Question: Center the numeric input box vertically in the content area

'''
input {
vertical-align:middle
}
'''
'''
<p>
<span>
<input type="number" id="number" value="8" min="1" max="20">
Mi Ma Wei Shu
</span>
</p>
'''
'''
To no avail
'''
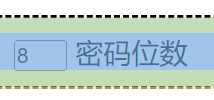
Answer: just add 'display:flex' to the span
'''
span {
display:flex;
}
'''
'''
<p>
<span>
<input type="number" id="number" value="8" min="1" max="20">
Mi Ma Wei Shu
</span>
</p>
'''